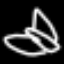
Label: airplane